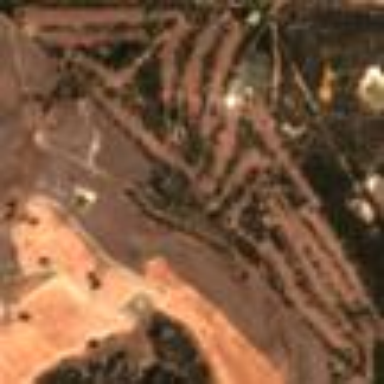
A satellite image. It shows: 18-hole golf course.